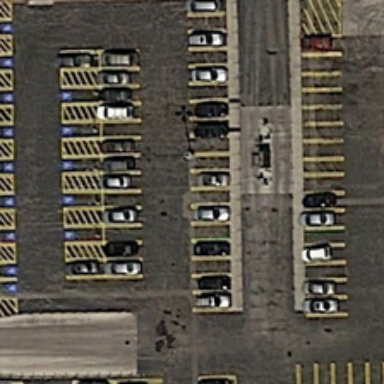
Some cars are parked in a parking lot .